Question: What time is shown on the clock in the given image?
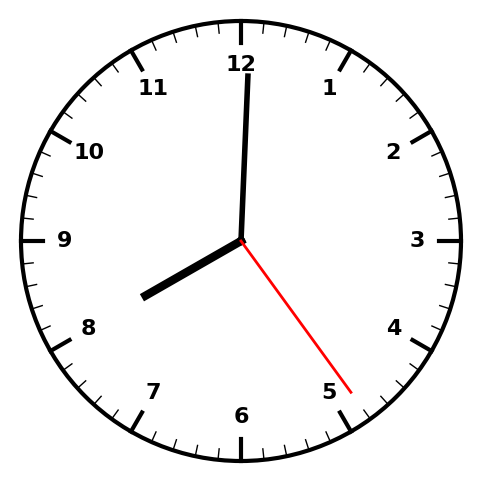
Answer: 08:00:24